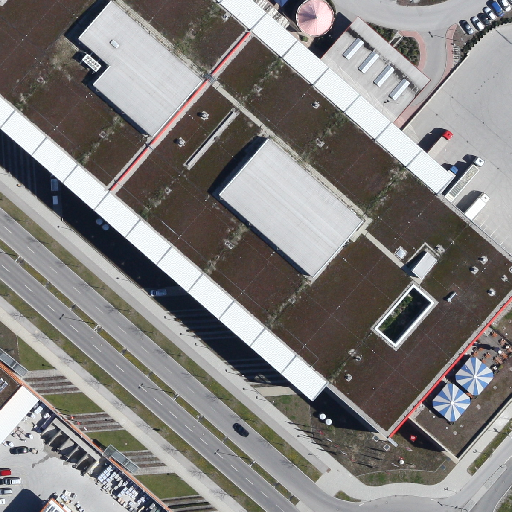
Referring expression: light-duty vehicle